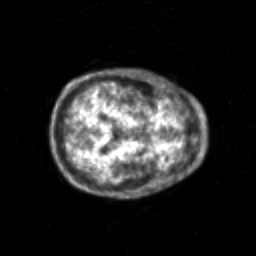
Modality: PET
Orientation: axial
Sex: male
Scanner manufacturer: siemens